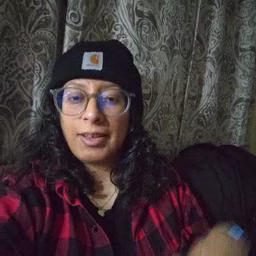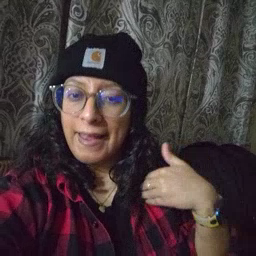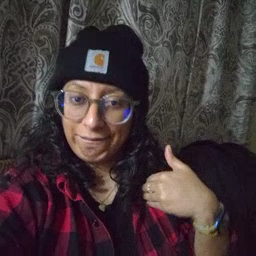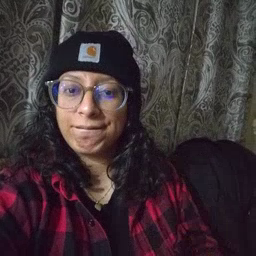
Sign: have